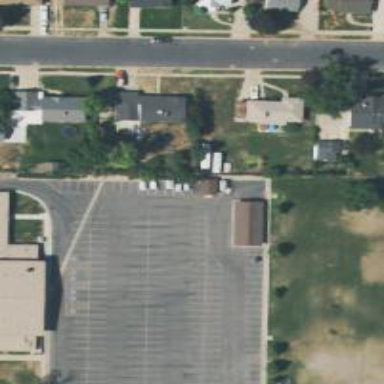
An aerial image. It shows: Parking area.